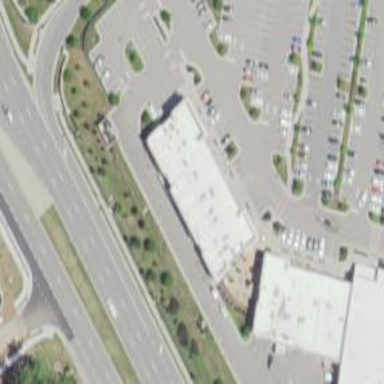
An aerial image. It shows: Retail building.